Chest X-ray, PA view. Patient: 55 years old, sex M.
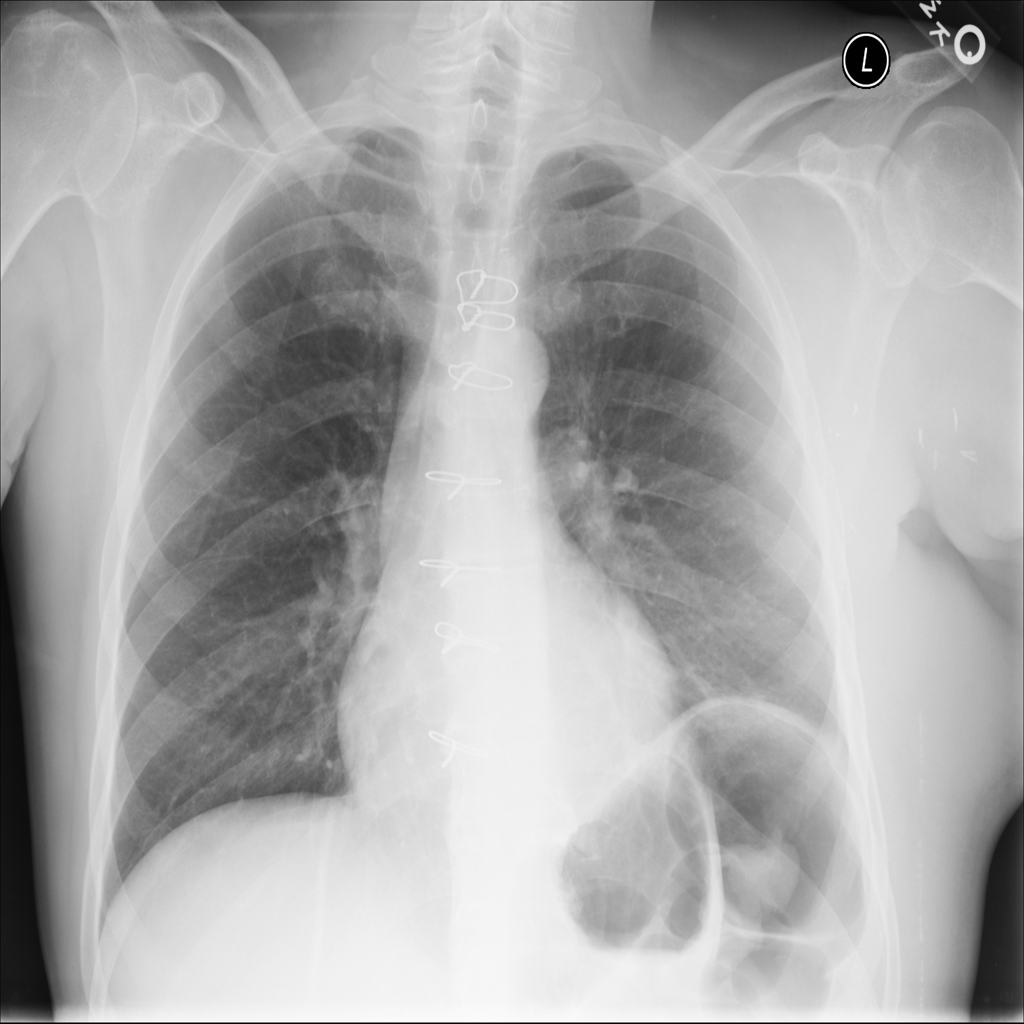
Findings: No Finding